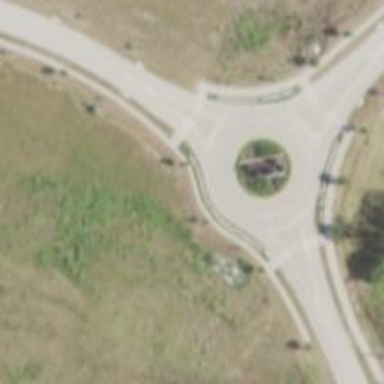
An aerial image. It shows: Unclassified road leading to roundabout junction.